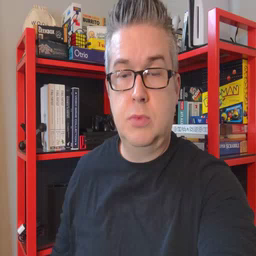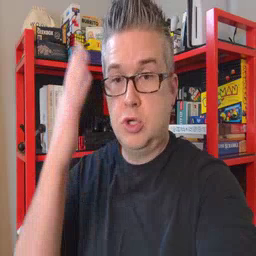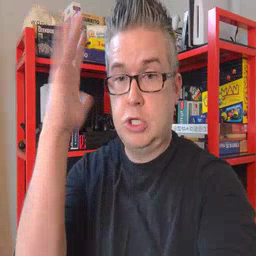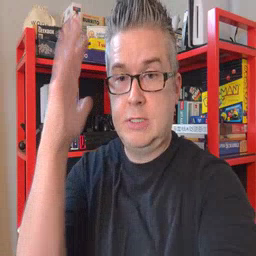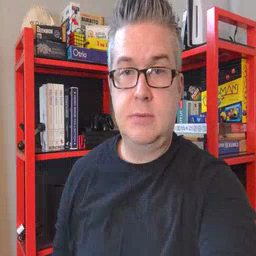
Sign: tree